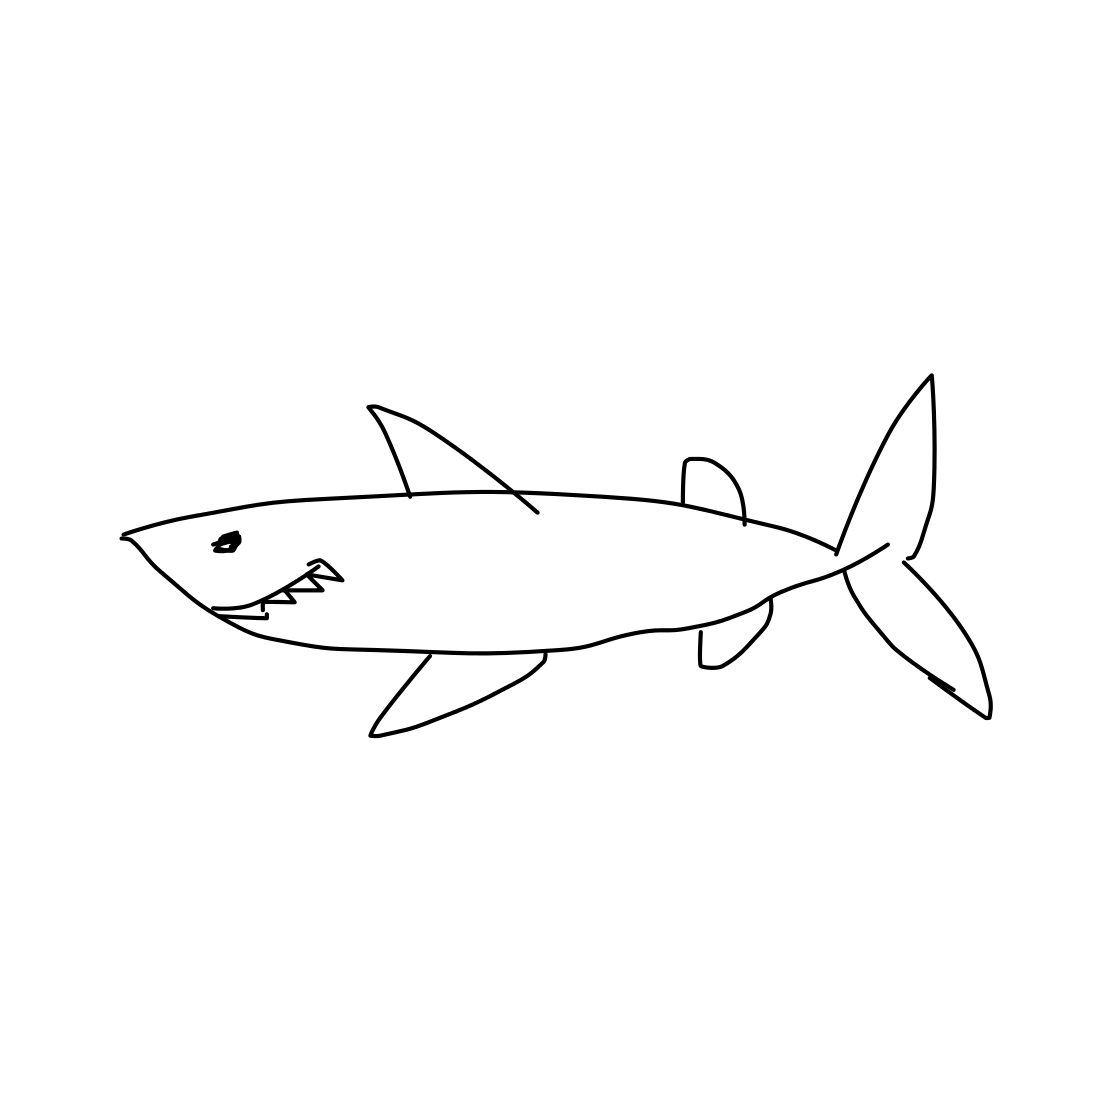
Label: shark